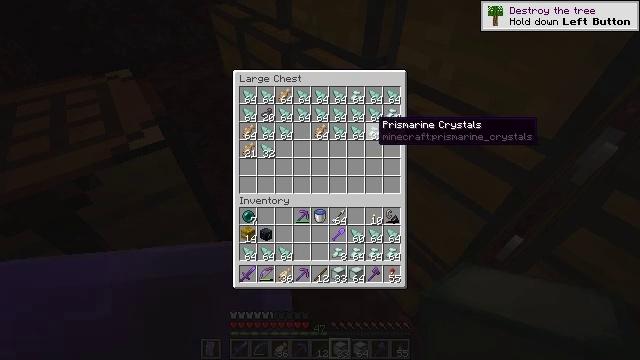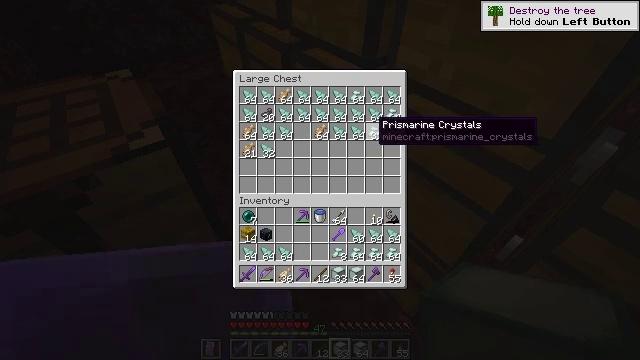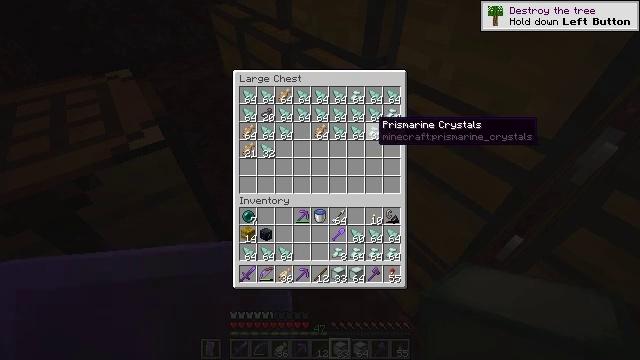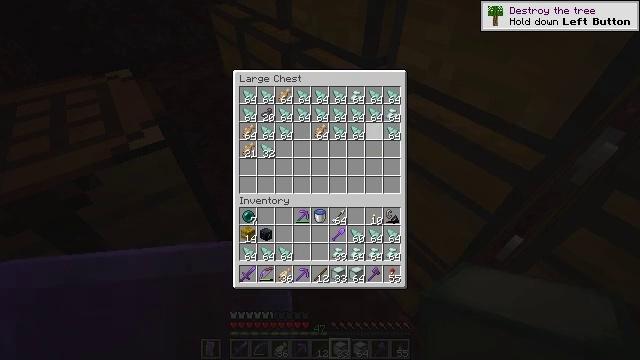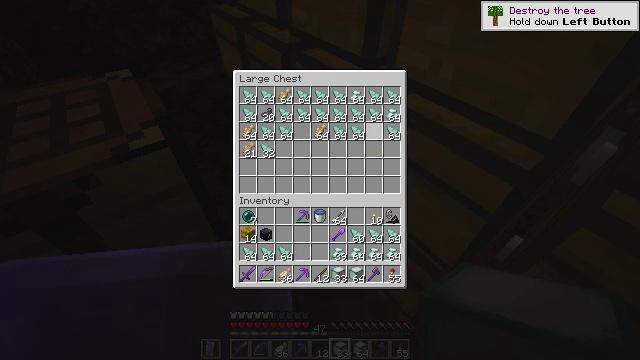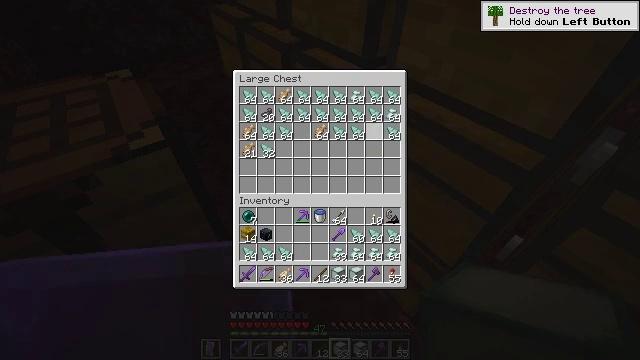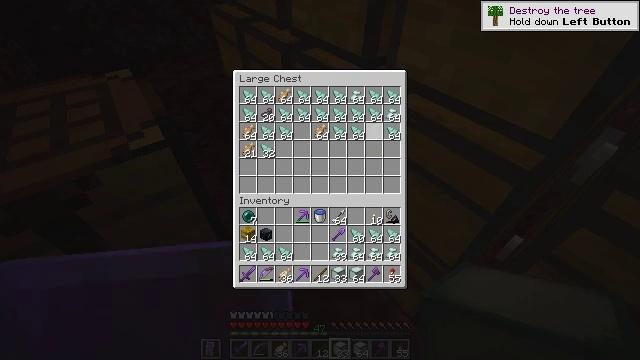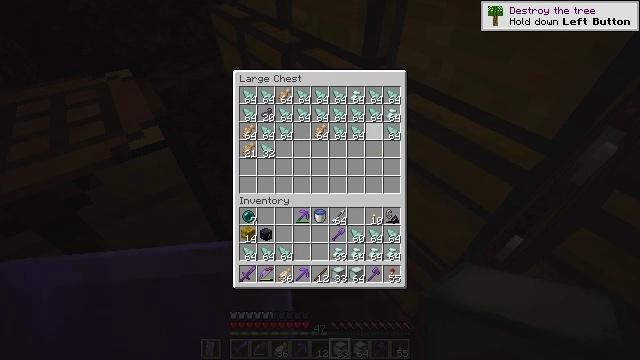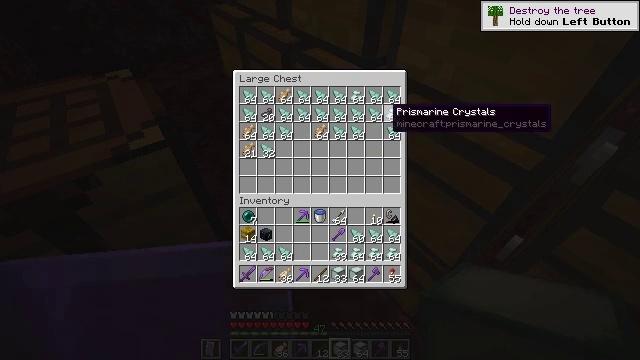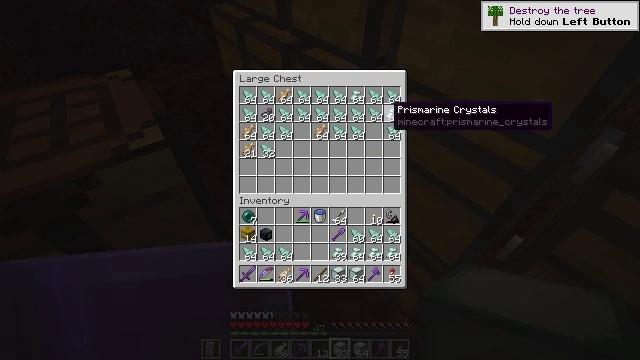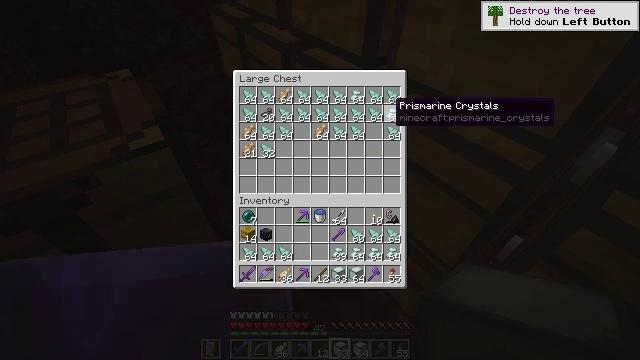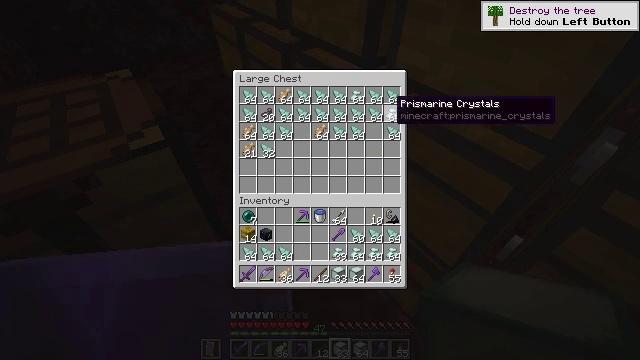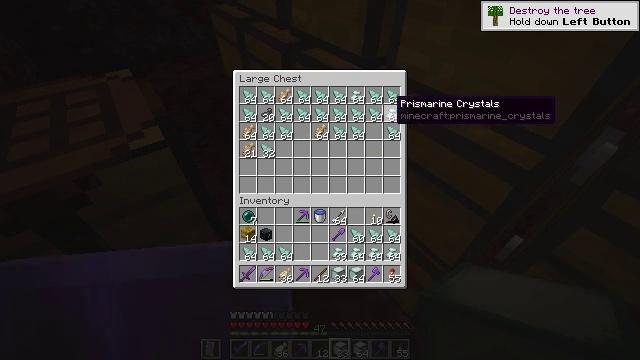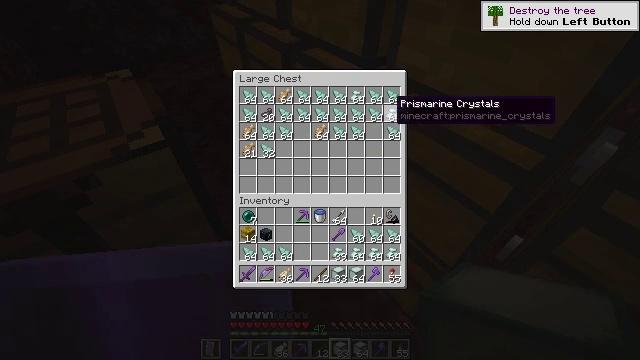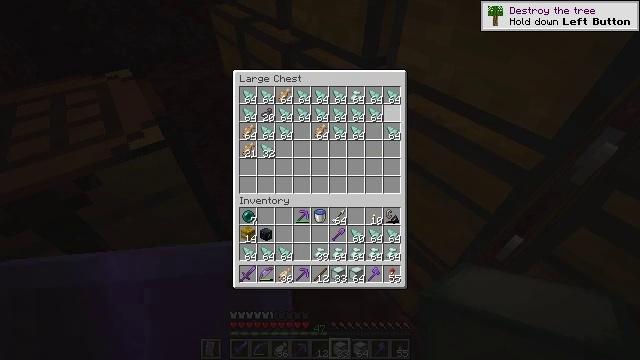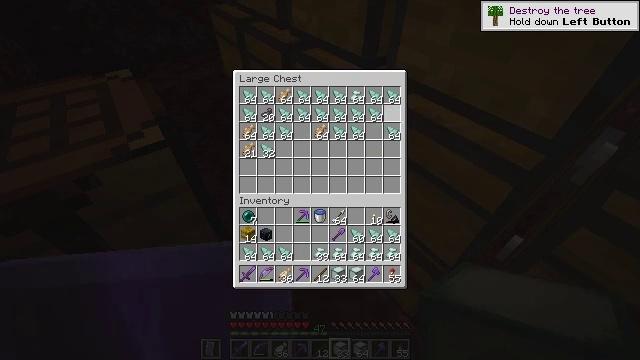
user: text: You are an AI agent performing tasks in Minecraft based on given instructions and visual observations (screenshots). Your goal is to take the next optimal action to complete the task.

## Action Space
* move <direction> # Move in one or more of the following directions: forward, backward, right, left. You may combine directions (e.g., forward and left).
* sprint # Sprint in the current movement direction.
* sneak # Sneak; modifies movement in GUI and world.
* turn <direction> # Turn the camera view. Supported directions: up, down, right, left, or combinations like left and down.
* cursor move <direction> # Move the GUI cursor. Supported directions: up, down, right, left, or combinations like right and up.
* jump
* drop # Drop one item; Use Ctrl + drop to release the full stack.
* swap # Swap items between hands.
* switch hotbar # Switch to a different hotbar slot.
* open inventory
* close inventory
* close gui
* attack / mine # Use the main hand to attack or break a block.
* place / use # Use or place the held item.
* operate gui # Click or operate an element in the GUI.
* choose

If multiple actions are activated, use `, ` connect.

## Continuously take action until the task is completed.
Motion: motion action
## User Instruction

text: Interact with a crafting table to make a sea lantern.
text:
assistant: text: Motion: sneak
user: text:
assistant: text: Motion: sneak
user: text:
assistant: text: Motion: sneak, attack / mine
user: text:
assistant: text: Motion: sneak, attack / mine
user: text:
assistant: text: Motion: sneak, attack / mine
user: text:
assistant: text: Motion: sneak
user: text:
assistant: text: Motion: sneak, turn right and up
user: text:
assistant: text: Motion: sneak
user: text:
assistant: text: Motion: sneak
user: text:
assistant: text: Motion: sneak
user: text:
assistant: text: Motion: sneak
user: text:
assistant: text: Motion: sneak
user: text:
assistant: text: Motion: sneak
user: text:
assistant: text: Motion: sneak, attack / mine
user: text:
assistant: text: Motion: sneak, attack / mine
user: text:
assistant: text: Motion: sneak, attack / mine
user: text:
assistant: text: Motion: sneak
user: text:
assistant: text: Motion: sneak
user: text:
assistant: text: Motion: sneak, turn left
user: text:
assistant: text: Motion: sneak, turn left
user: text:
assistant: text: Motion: sneak, turn left
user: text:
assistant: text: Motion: sneak
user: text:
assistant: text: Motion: sneak
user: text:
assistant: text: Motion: sneak
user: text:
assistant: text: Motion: sneak
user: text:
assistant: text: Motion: sneak
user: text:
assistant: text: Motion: sneak
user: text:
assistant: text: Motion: sneak
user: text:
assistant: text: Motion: sneak
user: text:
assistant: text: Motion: sneak